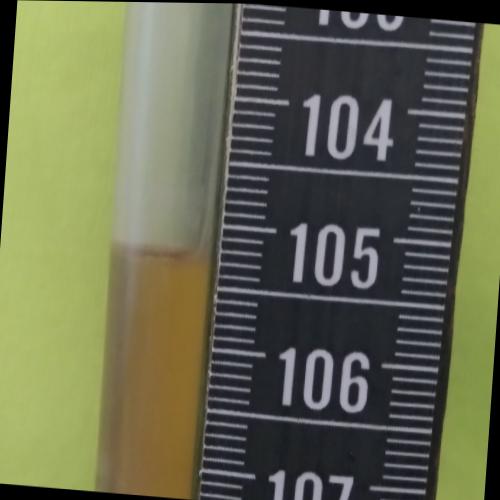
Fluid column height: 105.2 cm